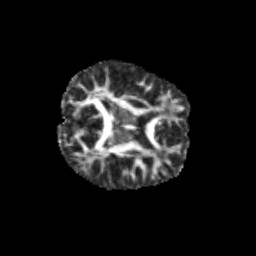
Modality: FA
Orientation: axial
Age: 11
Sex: female
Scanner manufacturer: siemens
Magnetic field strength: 3 T
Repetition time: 3.8 s
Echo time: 0.07 s